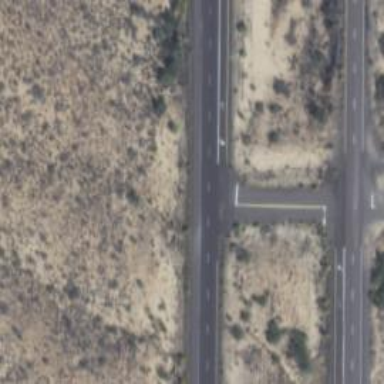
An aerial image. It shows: Expressway with asphalt surface classified as trunk highway.